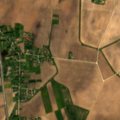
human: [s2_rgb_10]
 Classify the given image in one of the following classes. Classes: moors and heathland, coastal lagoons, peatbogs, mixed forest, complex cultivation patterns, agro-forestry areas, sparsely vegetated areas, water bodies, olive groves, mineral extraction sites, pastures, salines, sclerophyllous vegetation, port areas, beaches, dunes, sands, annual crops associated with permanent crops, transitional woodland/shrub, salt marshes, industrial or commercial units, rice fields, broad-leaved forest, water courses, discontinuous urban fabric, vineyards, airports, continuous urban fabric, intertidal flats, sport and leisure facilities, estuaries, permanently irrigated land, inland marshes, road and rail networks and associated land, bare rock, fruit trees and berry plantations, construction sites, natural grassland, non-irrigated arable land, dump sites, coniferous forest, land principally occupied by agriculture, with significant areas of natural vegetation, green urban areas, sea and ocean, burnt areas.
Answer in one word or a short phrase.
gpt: discontinuous urban fabric, industrial or commercial units, non-irrigated arable land, complex cultivation patterns